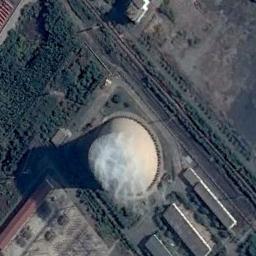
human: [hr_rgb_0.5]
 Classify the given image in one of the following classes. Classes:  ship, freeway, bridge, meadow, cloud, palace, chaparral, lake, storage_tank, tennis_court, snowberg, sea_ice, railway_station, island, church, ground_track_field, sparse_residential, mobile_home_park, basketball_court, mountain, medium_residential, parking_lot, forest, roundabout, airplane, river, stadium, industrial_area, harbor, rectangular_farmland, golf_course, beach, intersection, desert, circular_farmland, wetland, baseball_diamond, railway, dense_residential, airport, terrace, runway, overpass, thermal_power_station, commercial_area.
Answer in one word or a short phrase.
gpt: thermal_power_station